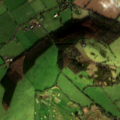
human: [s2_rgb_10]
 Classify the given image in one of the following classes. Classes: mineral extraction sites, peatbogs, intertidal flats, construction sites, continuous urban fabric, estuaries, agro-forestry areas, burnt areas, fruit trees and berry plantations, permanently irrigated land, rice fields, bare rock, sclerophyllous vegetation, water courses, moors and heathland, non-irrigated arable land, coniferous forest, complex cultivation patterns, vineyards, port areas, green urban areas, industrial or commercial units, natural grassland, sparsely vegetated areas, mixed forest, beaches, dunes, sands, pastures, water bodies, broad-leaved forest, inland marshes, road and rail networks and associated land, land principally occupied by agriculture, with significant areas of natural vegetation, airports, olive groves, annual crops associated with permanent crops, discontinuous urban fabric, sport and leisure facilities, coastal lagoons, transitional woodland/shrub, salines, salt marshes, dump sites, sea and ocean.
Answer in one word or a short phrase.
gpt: sport and leisure facilities, pastures, mixed forest